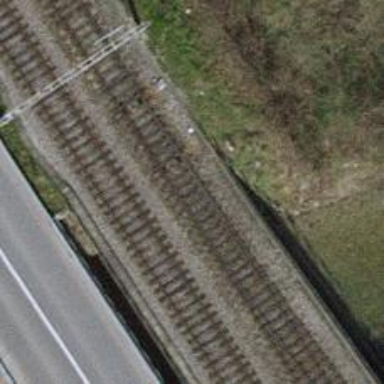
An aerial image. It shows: Railway switch.